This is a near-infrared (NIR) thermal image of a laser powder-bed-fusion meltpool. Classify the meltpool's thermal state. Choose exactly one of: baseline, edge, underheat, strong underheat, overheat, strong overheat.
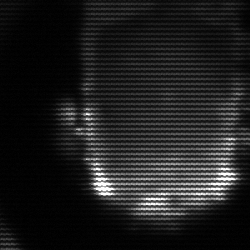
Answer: baseline